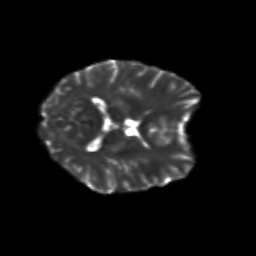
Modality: T2w
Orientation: axial
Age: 23
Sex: female
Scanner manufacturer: siemens
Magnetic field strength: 3 T
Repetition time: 3.5 s
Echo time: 0.125 s